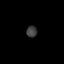
Tissue: lung
Cell type: Epithelial cells
Senescence score: 0.1982
Nuclear area (px): 117
Mean DAPI intensity: 62.803